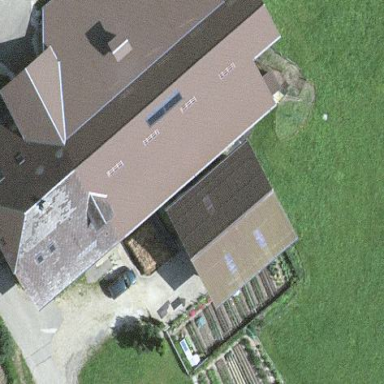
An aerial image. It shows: Farm building.